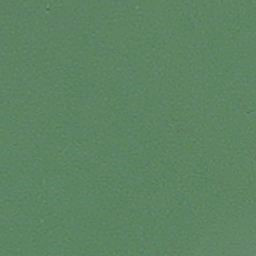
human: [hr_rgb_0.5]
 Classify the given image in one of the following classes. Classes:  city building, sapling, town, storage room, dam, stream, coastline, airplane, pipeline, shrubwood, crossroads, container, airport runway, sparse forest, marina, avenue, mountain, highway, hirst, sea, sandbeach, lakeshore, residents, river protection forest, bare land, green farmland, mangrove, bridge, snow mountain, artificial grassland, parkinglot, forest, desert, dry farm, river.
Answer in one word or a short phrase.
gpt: sea